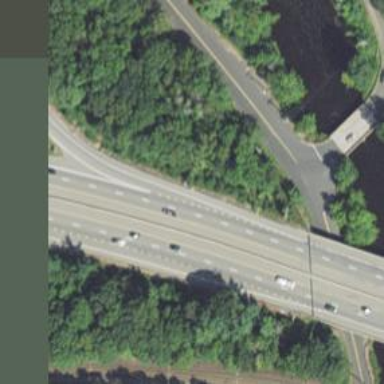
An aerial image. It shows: Motorway junction.